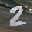
Label: 2